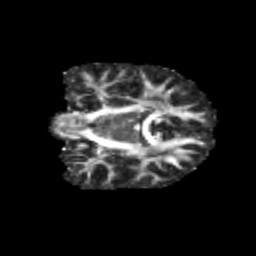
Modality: FA
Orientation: coronal
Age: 10
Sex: male
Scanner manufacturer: siemens
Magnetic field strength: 3 T
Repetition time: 3.8 s
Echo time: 0.07 s